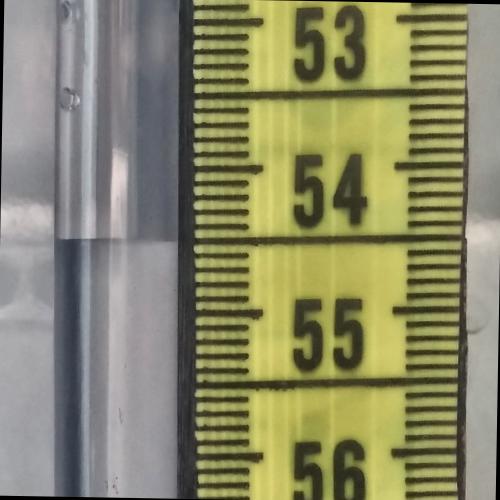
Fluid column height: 54.5 cm